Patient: sex M, age 68
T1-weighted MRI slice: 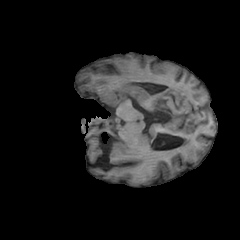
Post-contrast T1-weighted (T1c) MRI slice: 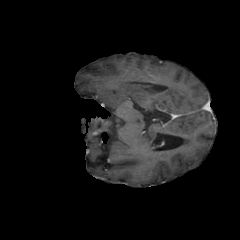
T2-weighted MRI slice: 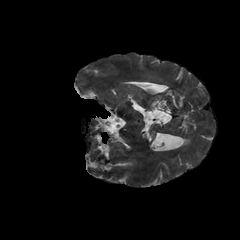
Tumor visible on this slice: no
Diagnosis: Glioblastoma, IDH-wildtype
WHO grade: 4